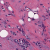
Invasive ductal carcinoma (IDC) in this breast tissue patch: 1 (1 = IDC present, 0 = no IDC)